Interaction volume radius: 5 \u00c5
Interaction volume height: 15 \u00c5
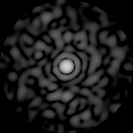
Disorder parameter: 0.8119